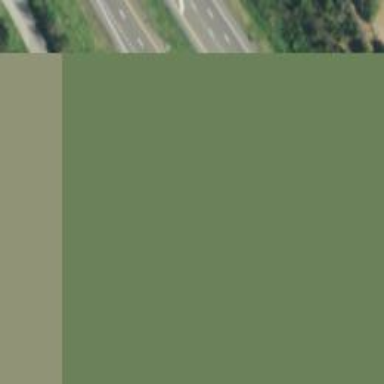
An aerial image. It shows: This image shows trunk highway that functions as expressway.